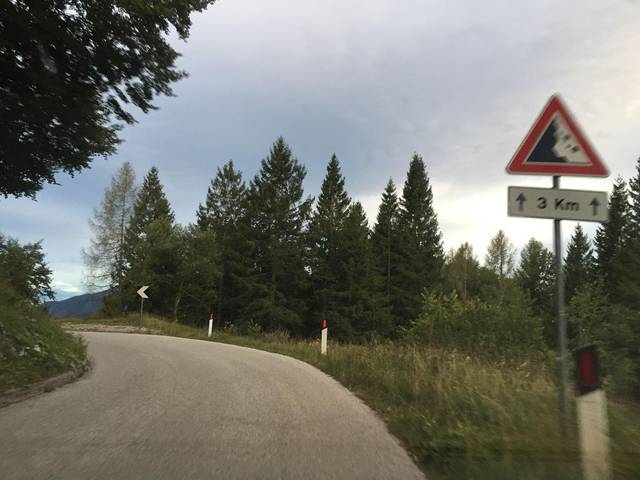
Region: Italy
Coordinates: 46.421, 12.748